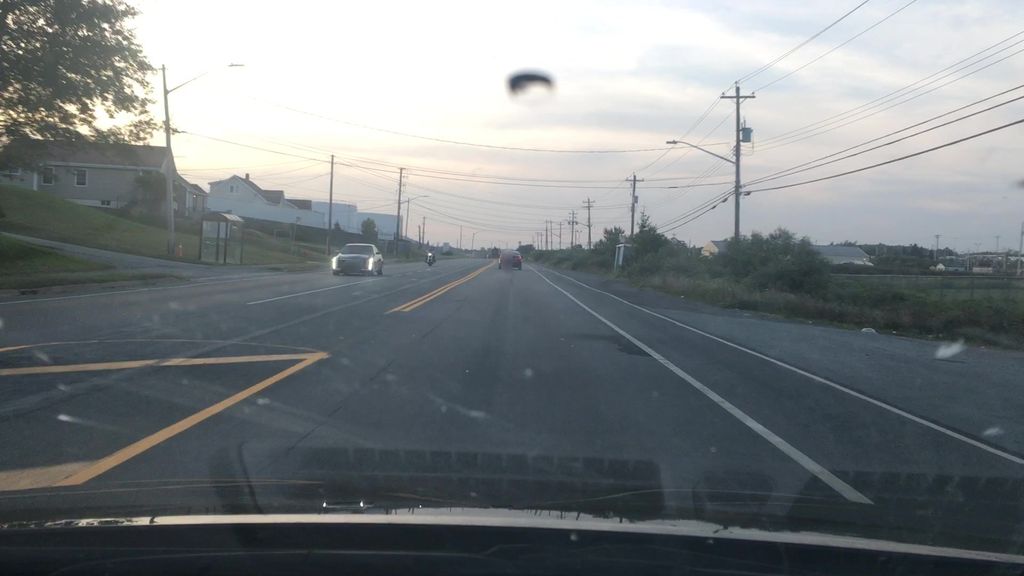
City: halifax